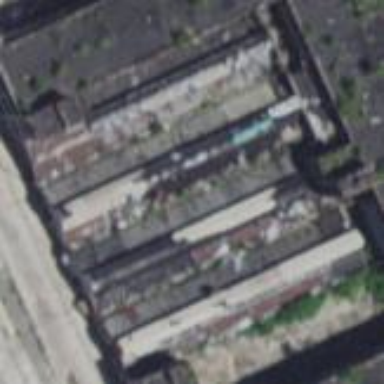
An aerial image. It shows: Industrial building.